Field crop: tomato
Growth stage: 1
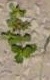
Species: portulaca